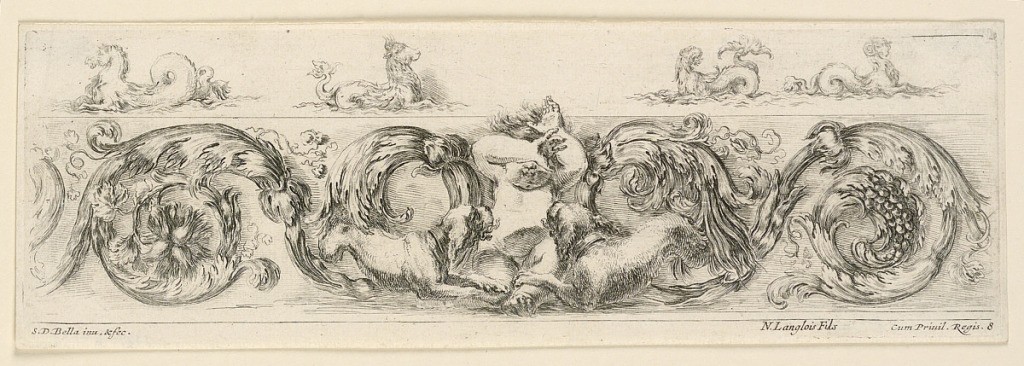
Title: Ornamenti di fregi e fogliami
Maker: Stefano della Bella, Italian, 1610–1664
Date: ca. 1648
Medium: Etching on paper
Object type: Print
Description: Plate 8